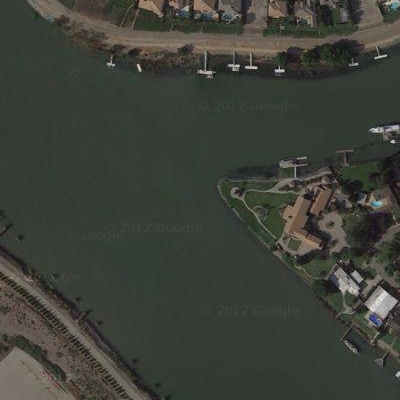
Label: RiverLake